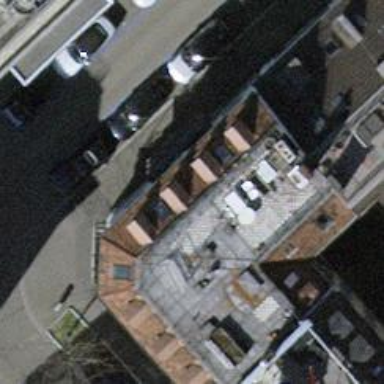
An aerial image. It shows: Bar.